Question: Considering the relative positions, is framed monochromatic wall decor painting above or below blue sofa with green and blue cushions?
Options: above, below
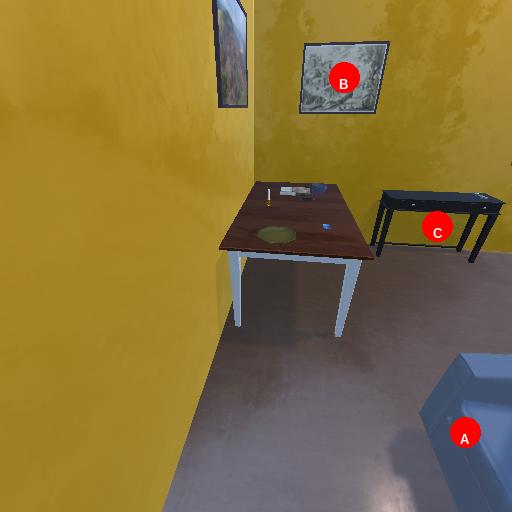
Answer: above